Question: How can I get the details(like: name, package-name, vercode ..etc) stored in directory(like: /storage/emulated/0/downloads) even if they are on the device.
for instance, can get stored in your device and ask you to install them.
As showing in the screen shot, those apps not installed on my device and yet the the can load the icon, name, version and size. HOW?!

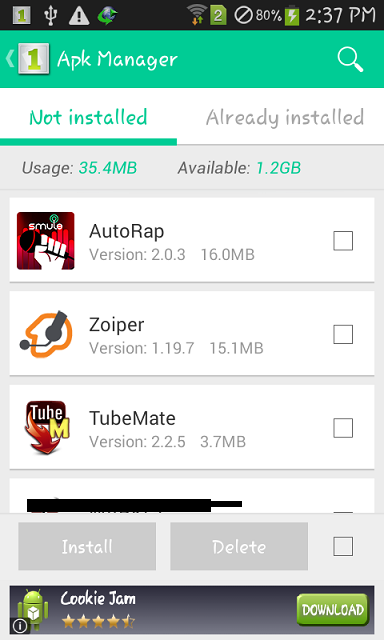
Answer: You can get the details of the apk file using package manager:
just check following documentation link: <URL>
'''
public PackageInfo getPackageArchiveInfo (String archiveFilePath, int flags)
'''